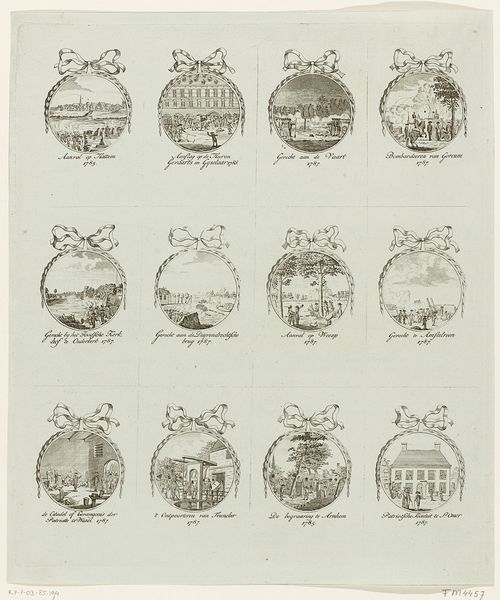
Titel: Blad met 12 medaillons van gebeurtenissen in de jaren 1785-1787
Standort: Amsterdam
Institution: Rijksmuseum
Schlagwörter: arch, architecture, men, people, white, window, women, black, gray, grey, old, windows, decorative, pictures, smoke, cloud, clouds, sky, building, house, lake, sea, water, houses, roof, trees, ribbon, river, drawing, frame, etching, bridge, small, buildings, ornaments, circle, circles, chimney, chimneys, ribbons, hanging, round, bow, scenes, ties, text, bowtie, medallion, christmas, heroes, multiple, medallions, bows, hang, cartouche, idk, stamps, 12, many, scenaries, several, vingettes